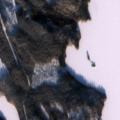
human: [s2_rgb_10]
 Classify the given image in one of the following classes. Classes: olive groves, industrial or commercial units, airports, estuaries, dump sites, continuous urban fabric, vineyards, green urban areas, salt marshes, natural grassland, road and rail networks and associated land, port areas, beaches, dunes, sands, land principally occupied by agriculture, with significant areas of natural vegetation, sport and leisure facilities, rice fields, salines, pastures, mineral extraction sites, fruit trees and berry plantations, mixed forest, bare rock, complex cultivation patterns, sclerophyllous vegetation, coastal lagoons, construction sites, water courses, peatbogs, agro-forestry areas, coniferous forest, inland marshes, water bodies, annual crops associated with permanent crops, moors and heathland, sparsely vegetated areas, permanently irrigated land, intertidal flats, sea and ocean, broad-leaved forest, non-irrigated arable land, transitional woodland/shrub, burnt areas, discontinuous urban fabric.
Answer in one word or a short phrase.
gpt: coniferous forest, water bodies